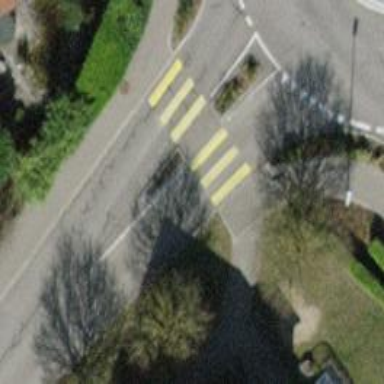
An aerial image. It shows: Marked footway crossing with island and visible markings.